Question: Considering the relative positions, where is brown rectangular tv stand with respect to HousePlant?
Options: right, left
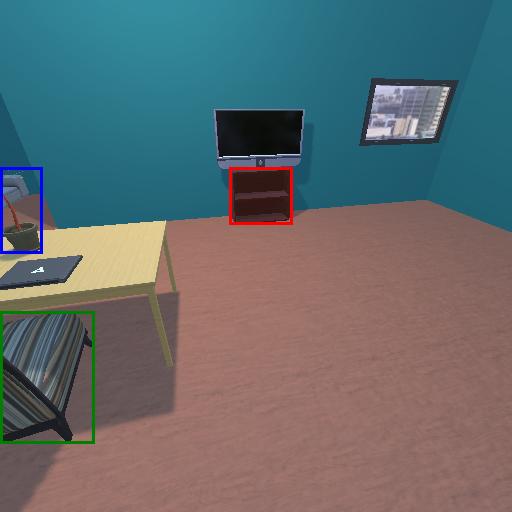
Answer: right